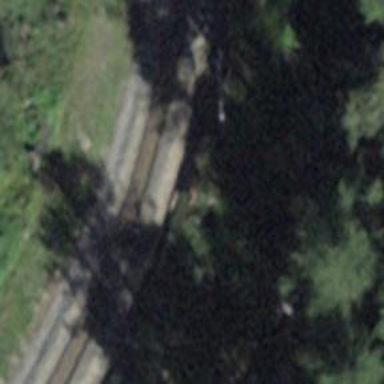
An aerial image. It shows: Narrow-gauge railway track with one electrified contact line.